Question:
How do i get a part of a 'bitmap' (which is in a 'imageview') saved as shown in the picture. All i need to do is to 'crop a particular image' using '(x,y)' coordinates. all that i have is 'x,y coordinates' and nothing else to select the 'cropped area'. Between, user doesnt select the 'crop area'. So its enough if its 'static'. 'yellow part is an imageview(not the whole activity)'
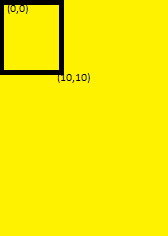
Answer: just create a new Bitmap and use the original one as the source.
Insert as x and y coordinates 0 and your custom width and hight.
<URL> .
This post describes how to get a Bitmap from a view, in your case the imageview you want to crop.
<URL>